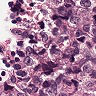
Metastatic tissue present: yes